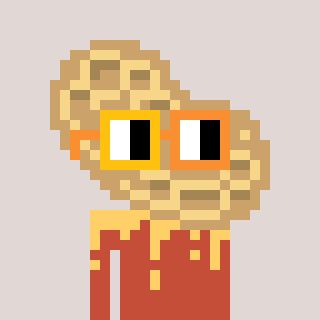
a pixel art character with square yellow and orange glasses, a peanut-shaped head and a rust-colored body on a warm background